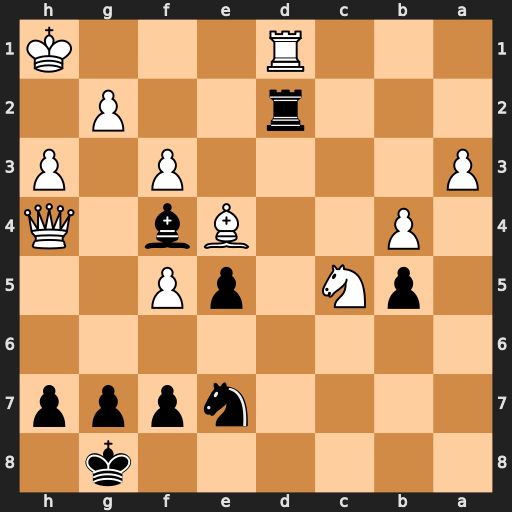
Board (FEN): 6k1/4nppp/8/1pN1pP2/1P2Bb1Q/P4P1P/3r2P1/3R3K
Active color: b
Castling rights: -
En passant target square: -
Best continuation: Rxd1+ Qe1 Rxe1#